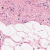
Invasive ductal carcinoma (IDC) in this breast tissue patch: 0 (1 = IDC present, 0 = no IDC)